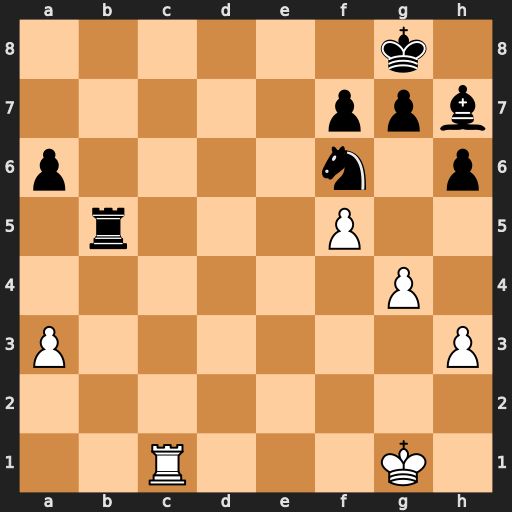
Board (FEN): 6k1/5ppb/p4n1p/1r3P2/6P1/P6P/8/2R3K1
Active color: w
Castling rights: -
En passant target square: -
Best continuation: Rc8+ Ne8 Rxe8#